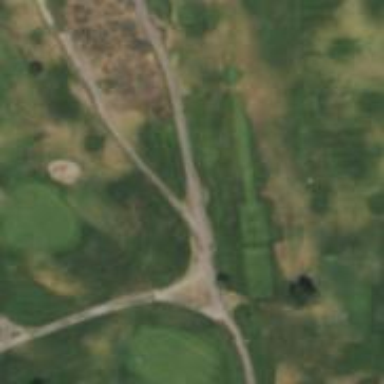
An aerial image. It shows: Service road designated as golf cart path.